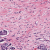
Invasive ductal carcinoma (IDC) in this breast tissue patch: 1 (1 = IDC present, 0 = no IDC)